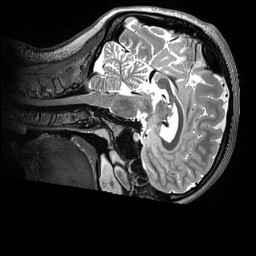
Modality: T2w
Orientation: sagittal
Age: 19
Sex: female
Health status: ill
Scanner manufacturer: siemens
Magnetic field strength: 3 T
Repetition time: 3.2 s
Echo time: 0.563 s